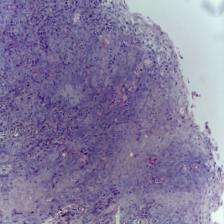
Diagnosis: OSCC